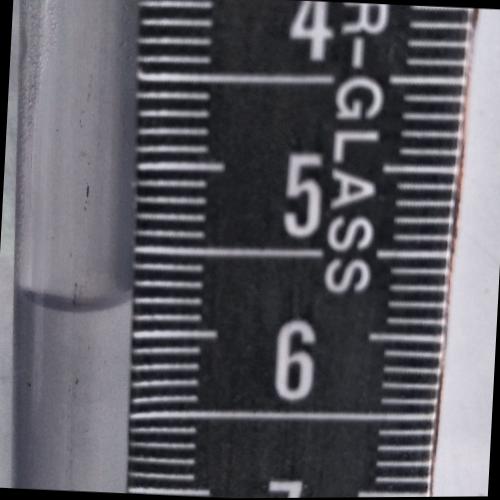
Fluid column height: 5.8 cm